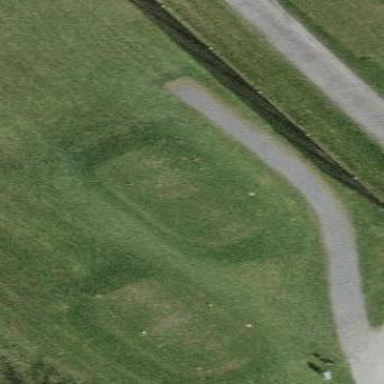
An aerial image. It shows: Golf tee.